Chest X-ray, AP view. Patient: 45 years old, sex F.
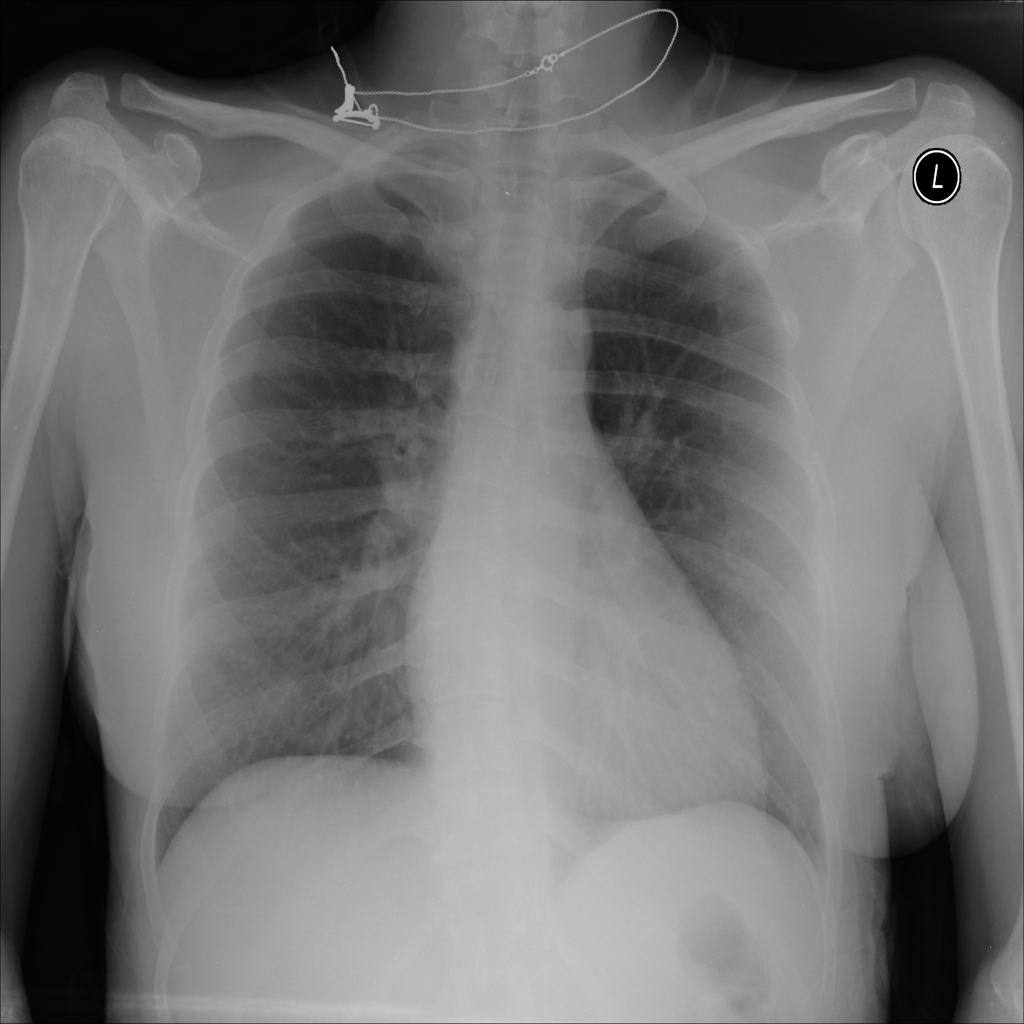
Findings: No Finding